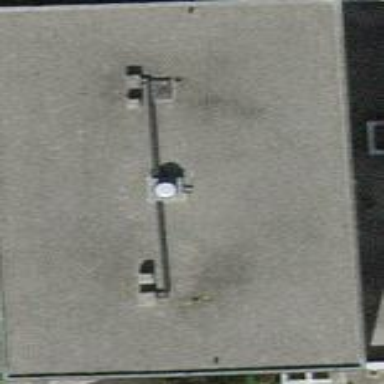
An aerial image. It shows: Building with apartments and flat roof.